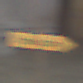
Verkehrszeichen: UmleitungswegweiserRechtsweisend
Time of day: MorningAfternoon
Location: Outdoor (Urban)
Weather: Clear
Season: NotSpecified
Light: Natural